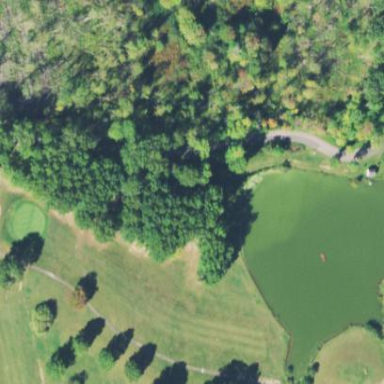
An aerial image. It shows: Scenic golf fairway.